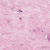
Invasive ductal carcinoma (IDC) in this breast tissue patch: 0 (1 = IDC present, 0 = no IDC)